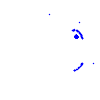
Particle: kaon